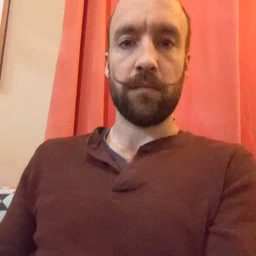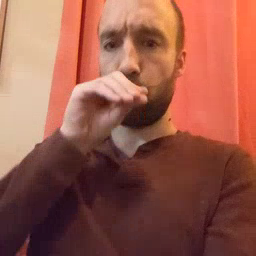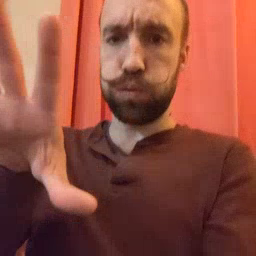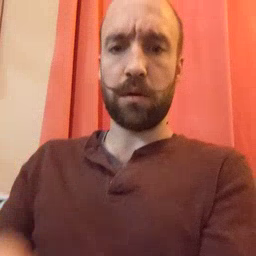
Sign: blow